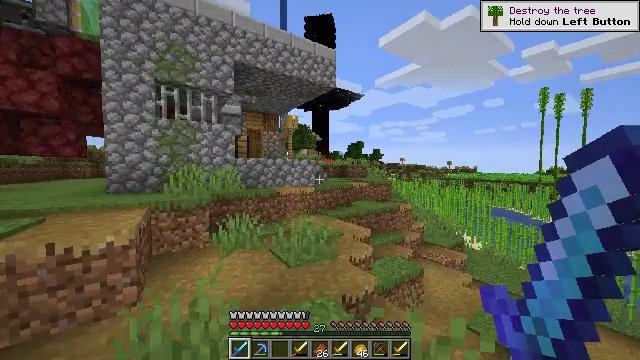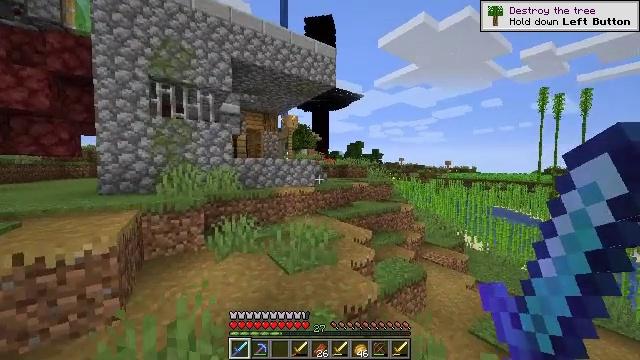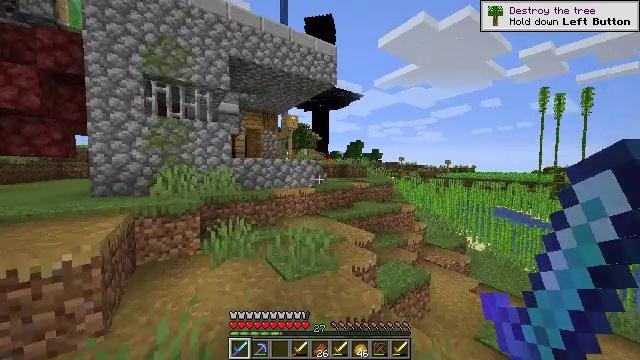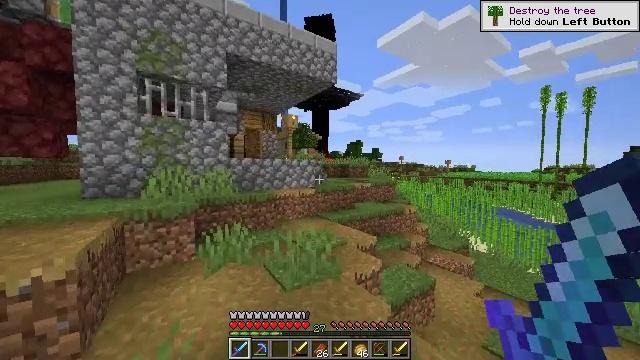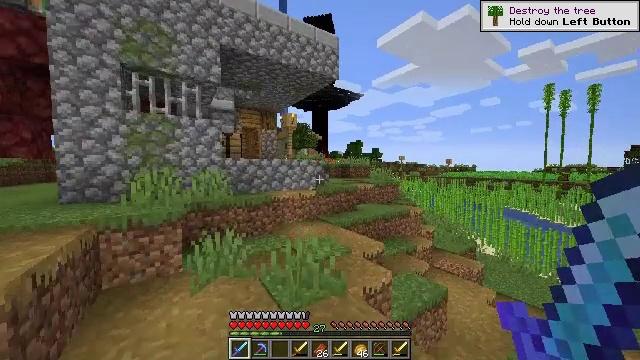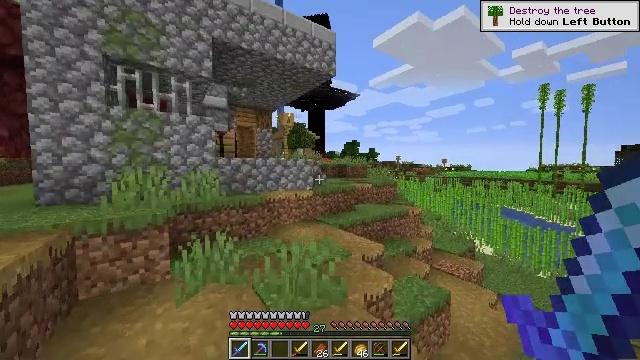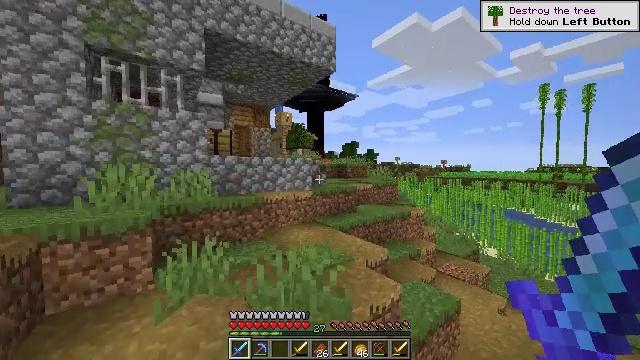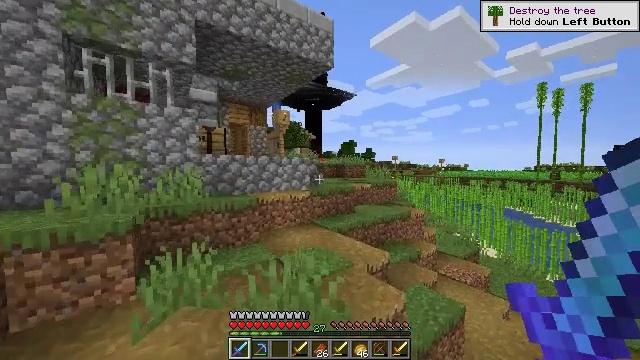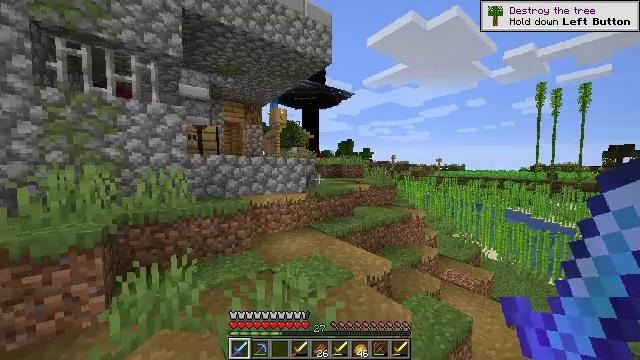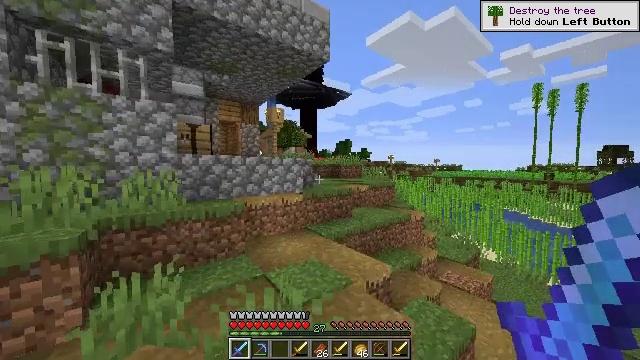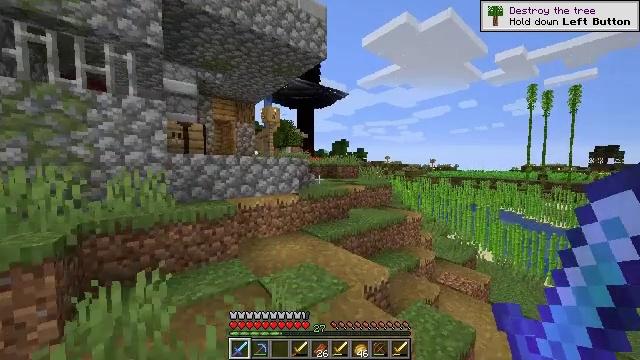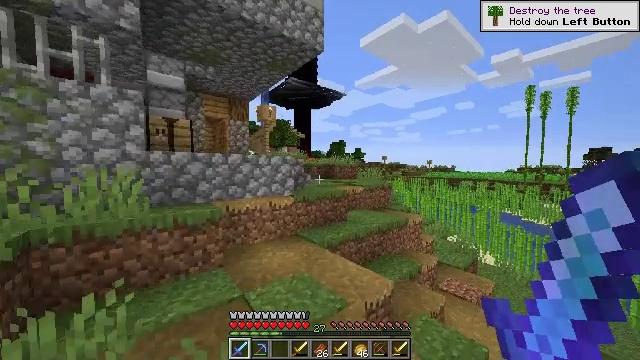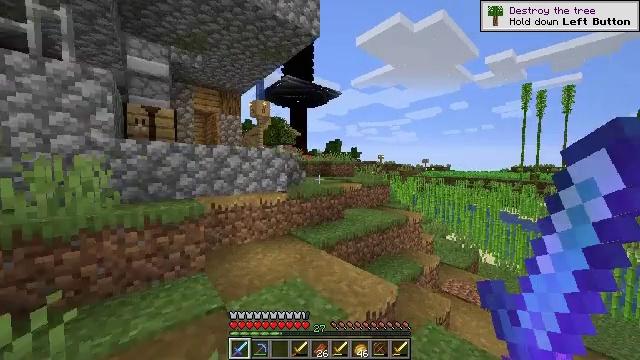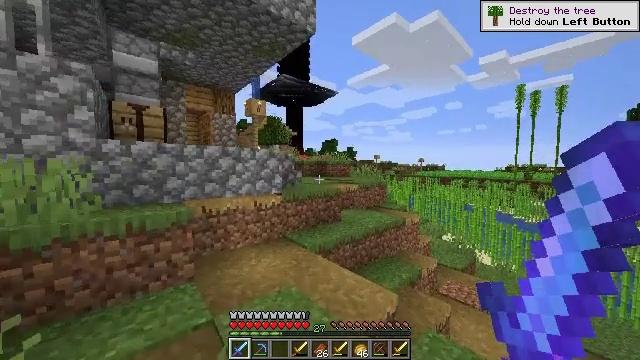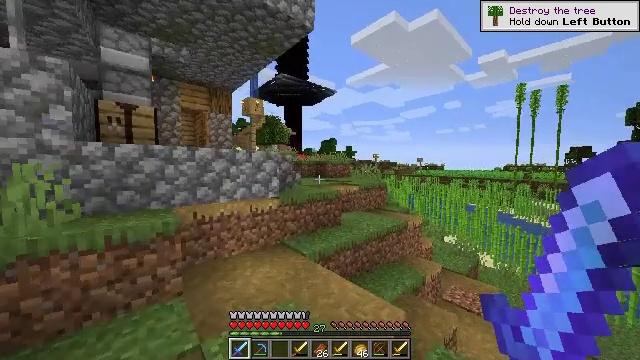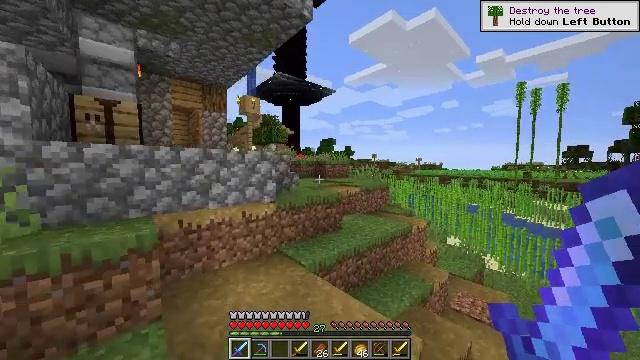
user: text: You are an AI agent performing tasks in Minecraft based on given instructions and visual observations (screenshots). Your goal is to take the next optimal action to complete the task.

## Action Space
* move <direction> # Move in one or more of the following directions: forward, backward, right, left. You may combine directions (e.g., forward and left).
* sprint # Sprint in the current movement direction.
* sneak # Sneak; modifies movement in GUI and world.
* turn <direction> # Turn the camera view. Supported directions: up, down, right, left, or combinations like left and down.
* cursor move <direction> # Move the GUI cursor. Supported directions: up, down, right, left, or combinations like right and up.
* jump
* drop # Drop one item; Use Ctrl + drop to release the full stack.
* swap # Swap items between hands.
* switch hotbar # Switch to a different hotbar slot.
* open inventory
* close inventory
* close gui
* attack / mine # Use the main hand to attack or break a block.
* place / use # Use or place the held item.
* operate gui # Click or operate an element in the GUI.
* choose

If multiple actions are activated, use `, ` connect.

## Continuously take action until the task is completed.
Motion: motion action
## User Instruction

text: Cut down the sugar cane stalks.
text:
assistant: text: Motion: move forward
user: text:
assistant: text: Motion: move forward
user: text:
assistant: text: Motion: move forward
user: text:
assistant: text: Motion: move forward
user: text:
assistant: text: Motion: move forward
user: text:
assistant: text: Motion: move forward
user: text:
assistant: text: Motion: move forward
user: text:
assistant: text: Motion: move forward
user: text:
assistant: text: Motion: move forward
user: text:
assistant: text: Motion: move forward
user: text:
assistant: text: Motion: move forward
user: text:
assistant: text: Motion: move forward, turn right
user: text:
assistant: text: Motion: move forward, turn right
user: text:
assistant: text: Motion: move forward
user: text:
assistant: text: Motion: move forward
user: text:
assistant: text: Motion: move forward
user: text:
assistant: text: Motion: move forward
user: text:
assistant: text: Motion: move forward
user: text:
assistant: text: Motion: move forward
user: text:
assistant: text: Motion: move forward
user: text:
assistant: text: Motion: move forward
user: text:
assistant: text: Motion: move forward
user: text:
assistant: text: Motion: move forward
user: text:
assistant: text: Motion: move forward
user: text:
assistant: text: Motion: move forward
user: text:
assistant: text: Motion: move forward
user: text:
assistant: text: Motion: move forward
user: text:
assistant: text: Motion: move forward, turn left
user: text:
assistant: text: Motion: move forward, turn left, jump
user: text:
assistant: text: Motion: move forward, turn left, jump